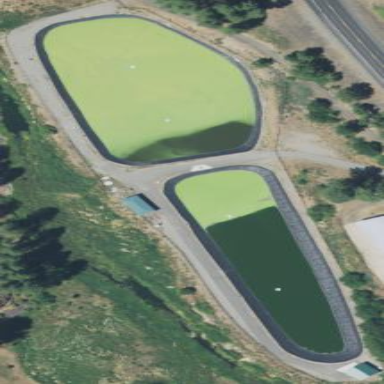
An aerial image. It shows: Wastewater plant.